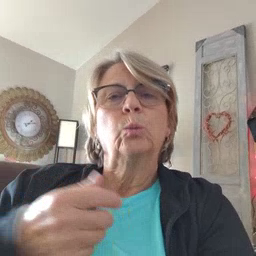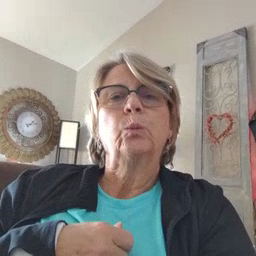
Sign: thankyou